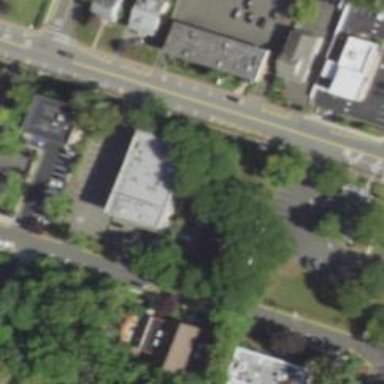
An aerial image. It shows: Veterinary facility.